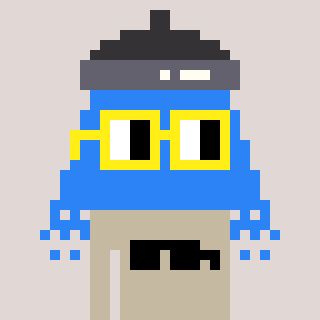
a pixel art character with square yellow glasses, a shower-shaped head and a bege-colored body on a warm background